Field crop: tomato
Growth stage: 2
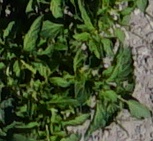
Species: tomato